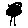
Label: tree